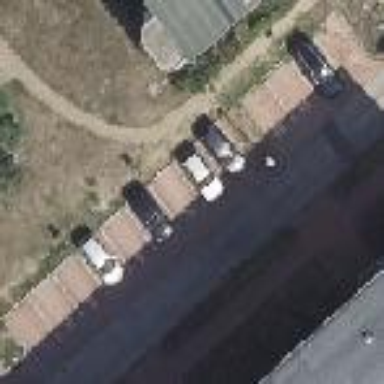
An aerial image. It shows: Parking area with paving stones.